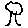
Label: tree